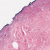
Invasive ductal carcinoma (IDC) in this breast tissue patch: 0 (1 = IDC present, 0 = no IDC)